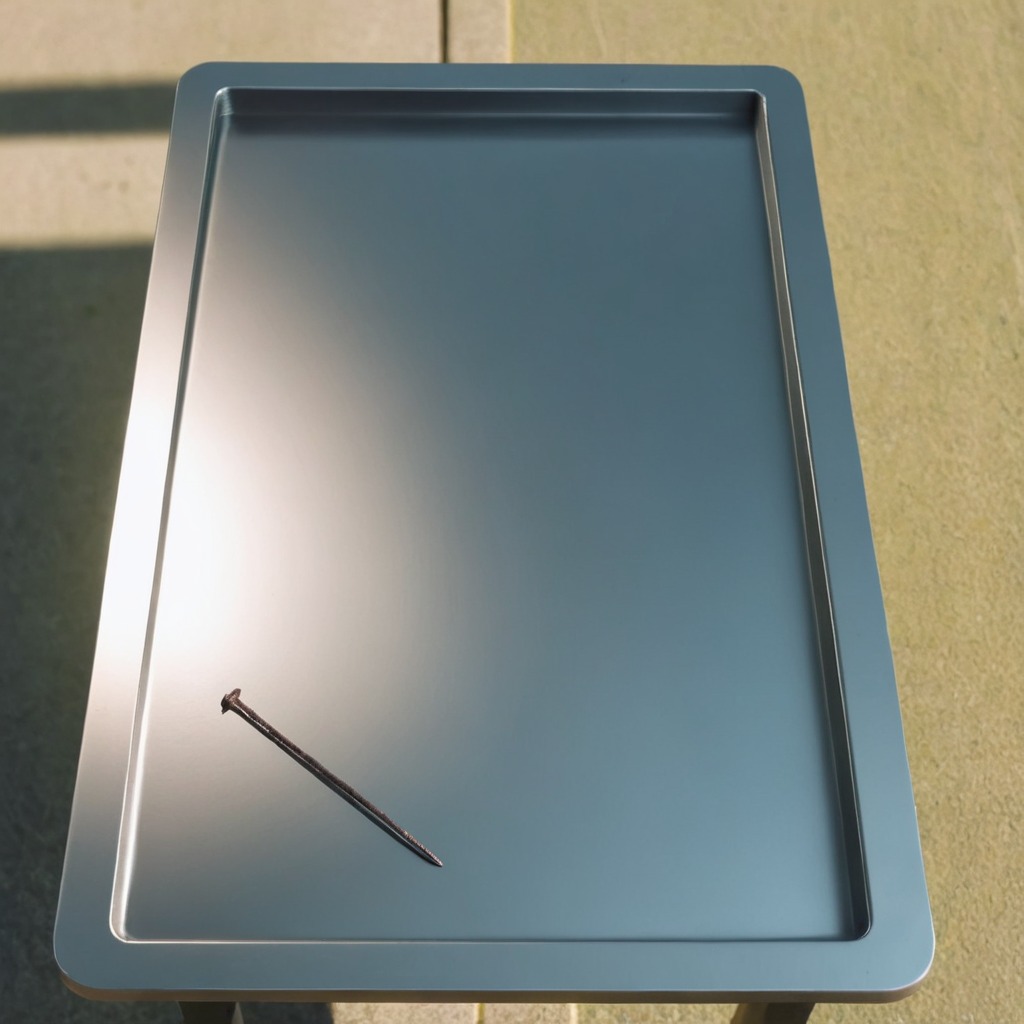
A nail is lying on a clean utility table in a temporary outdoor tool station afternoon light present textured surface.